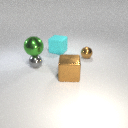
small gray metal sphere to the left of small brown metal sphere